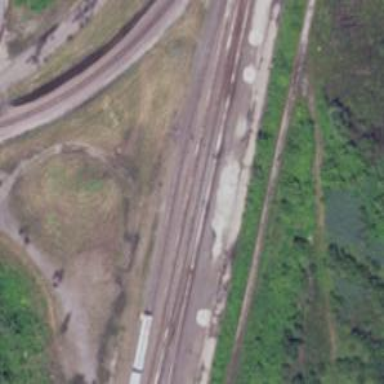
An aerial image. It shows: Site related to railway infrastructure.